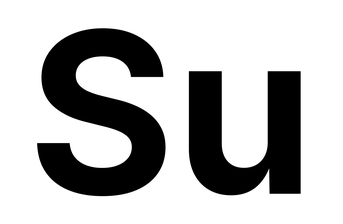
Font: Inter_Bold